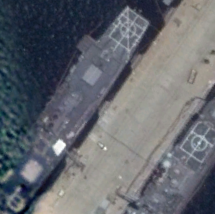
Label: destroyer